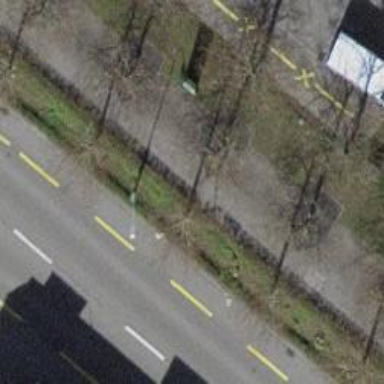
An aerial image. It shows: Urban area featuring tree as natural element.